Question: I would like to plot an orthogonal projection like this one:

using matplotlib, possibly including the 3D subplot. All the subplots should share common axes.
'''
fig = plt.figure()
ax = fig.add_subplot(221, title="XZ")
bx = fig.add_subplot(222, title="YZ", sharey=ax)
cx = fig.add_subplot(223, title="XY", sharex=ax, sharey=[something like bx.Xaxis])
dx = fig.add_subplot(224, title="XYZ", projection="3d", sharex=ax, sharey=bx, sharez=[something like bx.Yaxis]
'''
I can't figure out how to "link" the x-axis of one plot with the y-axis of another. Is there a way to accomplish this?
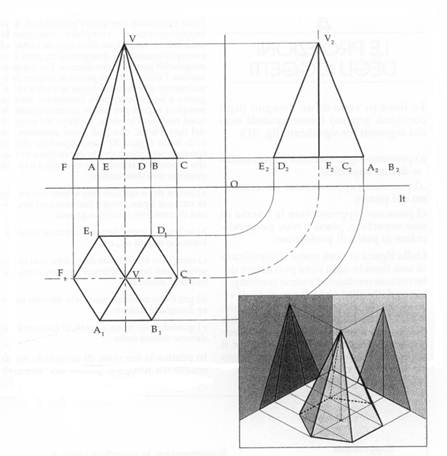
Answer: I solved the problem by exploiting event handlers.
Listening for '"*lim_changed"' events and then properly 'get_*lim' and 'set*_lim' to synchronise the limits does the trick.
Note you also have to reverse the x-axis in the upper right plot YZ.
Here is a sample function to sync the x-axis with the y-axis:
'''
def sync_x_with_y(self, axis):
# check whether the axes orientation is not coherent
if (axis.get_ylim()[0] > axis.get_ylim()[1]) != (self.get_xlim()[0] > self.get_xlim()[1]):
self.set_xlim(axis.get_ylim()[::-1], emit=False)
else:
self.set_xlim(axis.get_ylim(), emit=False)
'''
I implemented a simple class <URL> that make quite easy to make such kind of plots.